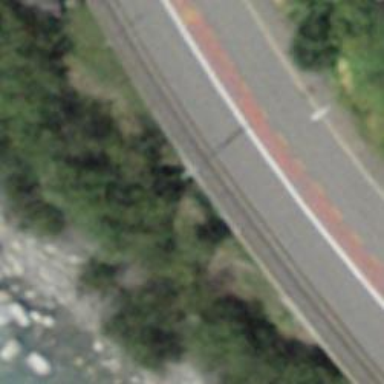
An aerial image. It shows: Asphalt sidewalk.